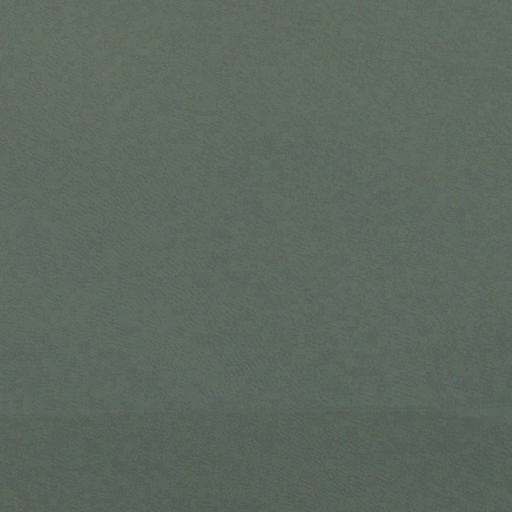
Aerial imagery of island in Alabama named Eagle Island (historical) containing only open water